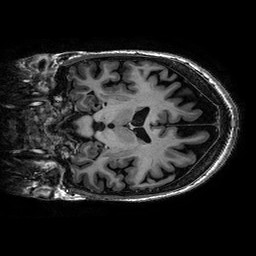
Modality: T1w
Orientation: coronal
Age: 74
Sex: female
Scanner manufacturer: ge
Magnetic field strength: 3 T
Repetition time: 0.01002 s
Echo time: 0.002988 s